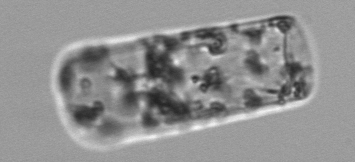
Label: Guinardia_flaccida